Question: Hoping to get some help please, I'm trying plot simulation data in separate subplots using pandas and matplotlib my code so far is:
'''
import matplotlib.pylab as plt
import pandas as pd
fig, ax = plt.subplots(2, 3)
for i in range(2):
for j in range(50, 101, 10):
for e in range(3):
Var=(700* j)/ 100
Names1 = ['ig','M_GZ']
Data1 = pd.read_csv('~/File/JTL_'+str(Var)+'/GZ.csv', names=Names1)
ig = Data1['ig']
M_GZ=Data1['M_GZ']
MGZ = Data1[Data1.M_GZ != 0]
ax[i, e].plot(MGZ['ig'][:4], MGZ['M_GZ'][:4], '--v', linewidth=1.75)
plt.tight_layout()
plt.show()
'''
But the code gives me 6 duplicate copies of the same plot:

instead of each iteration of 'Var' having its own plot, I've tried changing the loop and using different variations like:
'''
fig = plt.figure()
for i in range(1, 7):
ax = fig.add_subplot(2, 3, i)
for j in range(50, 101, 10):
Var=(700* j)/ 100
Names1 = ['ig','M_GZ']
Data1 = pd.read_csv('~/File/JTL_'+str(Var)+'/GZ.csv', names=Names1)
ig = Data1['ig']
M_GZ=Data1['M_GZ']
MGZ = Data1[Data1.M_GZ != 0]
ax.plot(MGZ['ig'][:4], MGZ['M_GZ'][:4], '--v', linewidth=1.75)
plt.tight_layout()
plt.show()
'''
but that changes nothing I still get the same plot as above. Any help would be appreciated, I'm hoping that each subplot contains one set of data instead of all six
This is a <URL>+'/' contains a copy of this file there are 6 in total
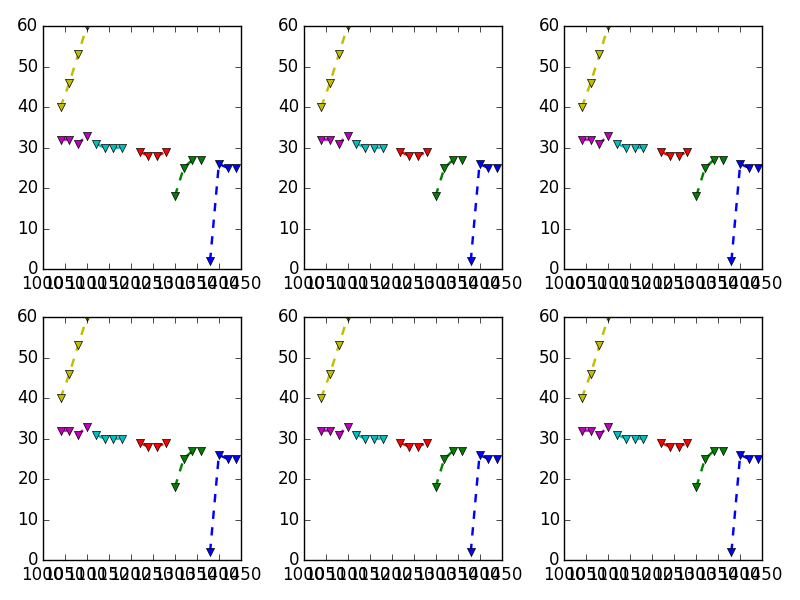
Answer: The problem is in your loop
'''
for i in range(2): # Iterating rows of the plot
for j in range(50, 101, 10): # Iterating your file names
for e in range(3): # iterating the columns of the plot
'''
The end result is that you iterate all the columns for
For it two work, you should have only two nesting levels in your loop. Potential code () :
'''
import matplotlib.pylab as plt
import pandas as pd
fig, ax = plt.subplots(2, 3)
for row in range(2):
for col in range(3):
f_index = range(50, 101, 10)[row+1 * col]
print row, col, f_index
Var=(700* f_index)/ 100
Names1 = ['ig','M_GZ']
Data1 = pd.read_csv('~/File/JTL_'+str(Var)+'/GZ.csv', names=Names1)
ig = Data1['ig']
M_GZ=Data1['M_GZ']
MGZ = Data1[Data1.M_GZ != 0]
ax[row, col].plot(MGZ['ig'][:4], MGZ['M_GZ'][:4], '--v',linewidth=1.75)
plt.tight_layout()
plt.show()
'''